Aerial crown-view tile of a tropical tree (Barro Colorado Island, Panama), acquired 20241112:
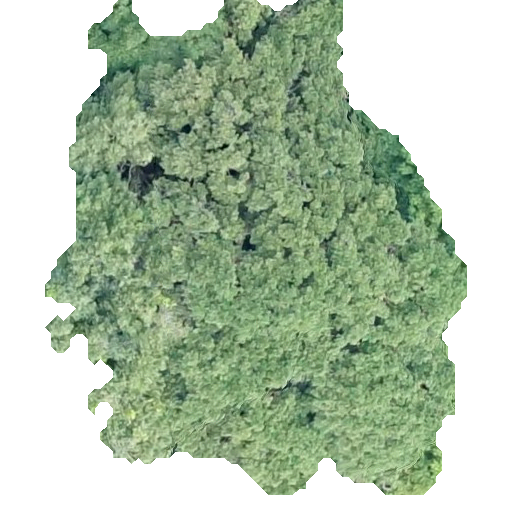
Species: Sloanea terniflora
GBIF accepted scientific name: Sloanea terniflora
Crown area: 237.839 m²